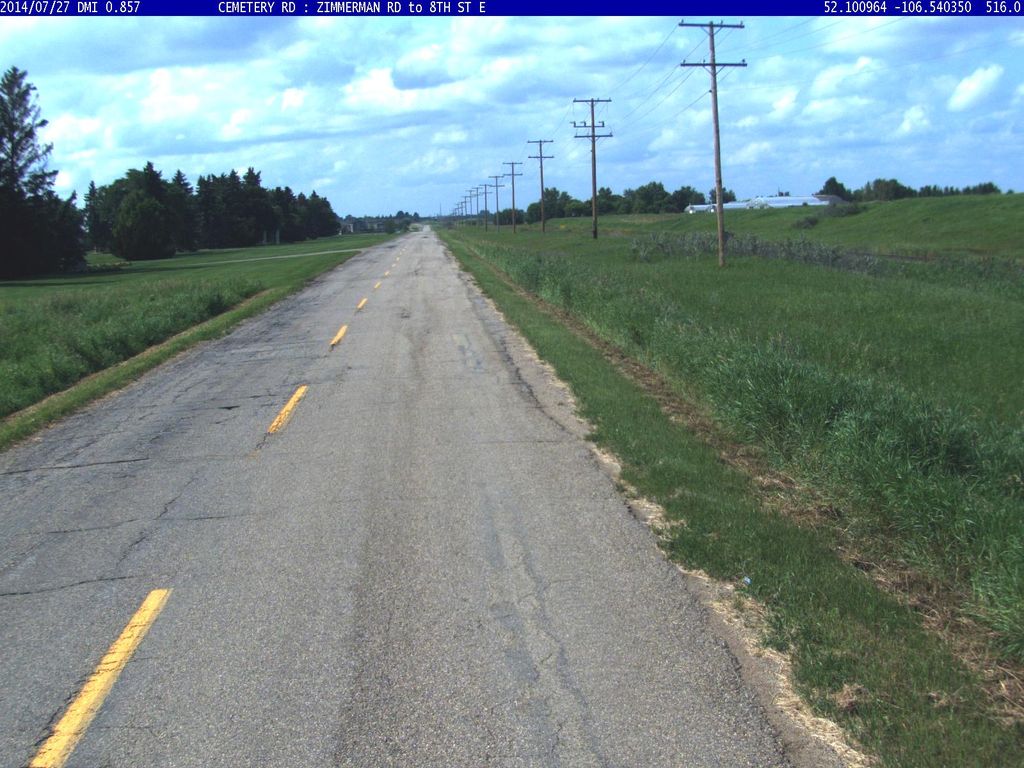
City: saskatoon